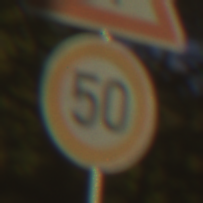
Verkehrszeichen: Geschwindigkeit50
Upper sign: EinseitigVerengteFahrbahnLinks
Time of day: SunriseSunset
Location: Outdoor (Nature)
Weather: PartlyCloudy
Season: NotSpecified
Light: Natural